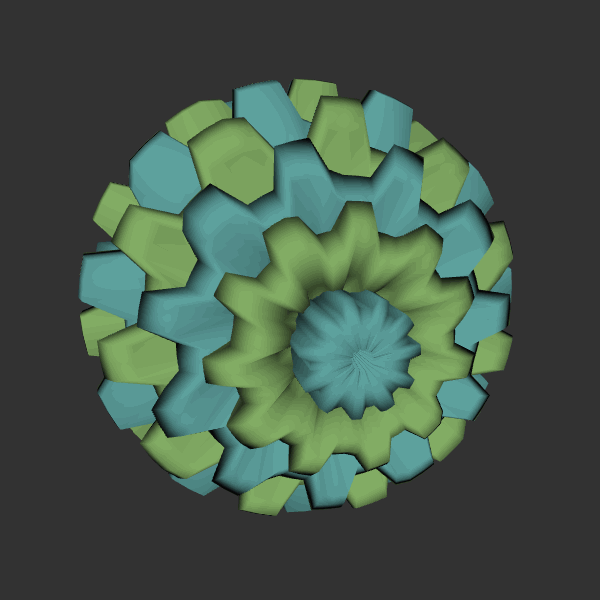
Background: dark